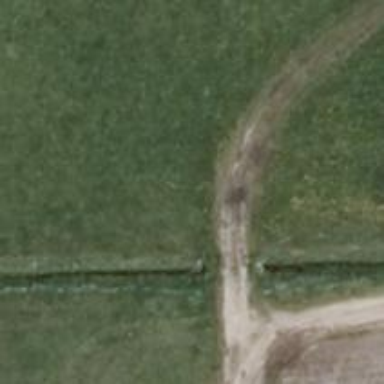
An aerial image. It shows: Track road with ground surface.